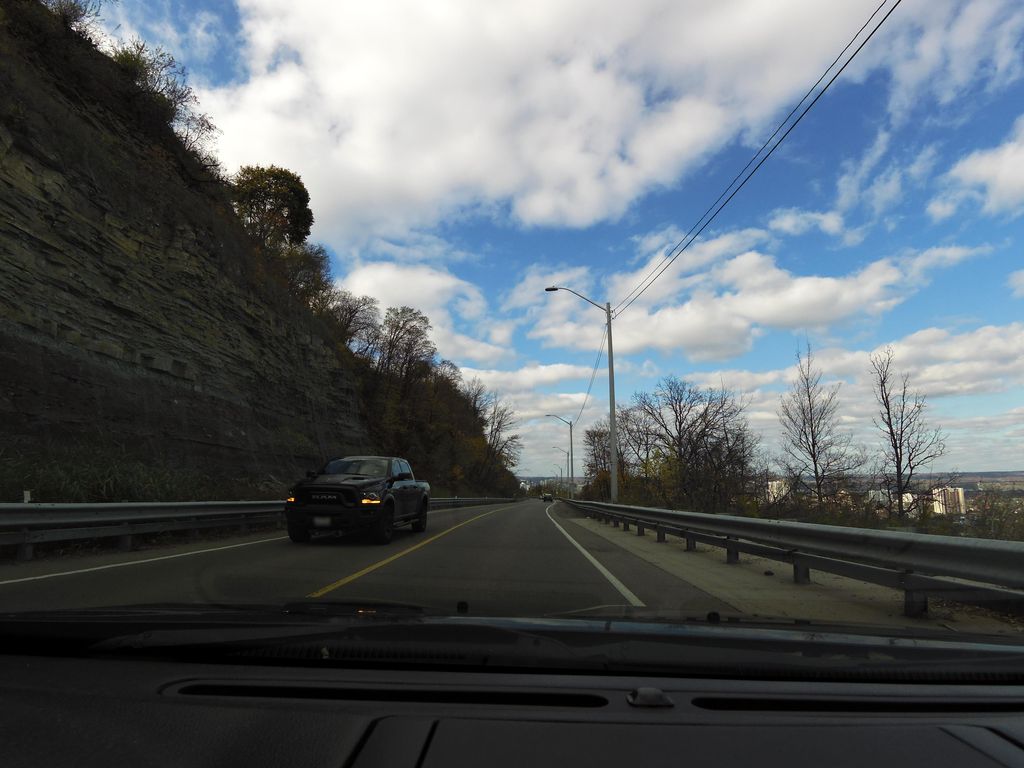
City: hamilton